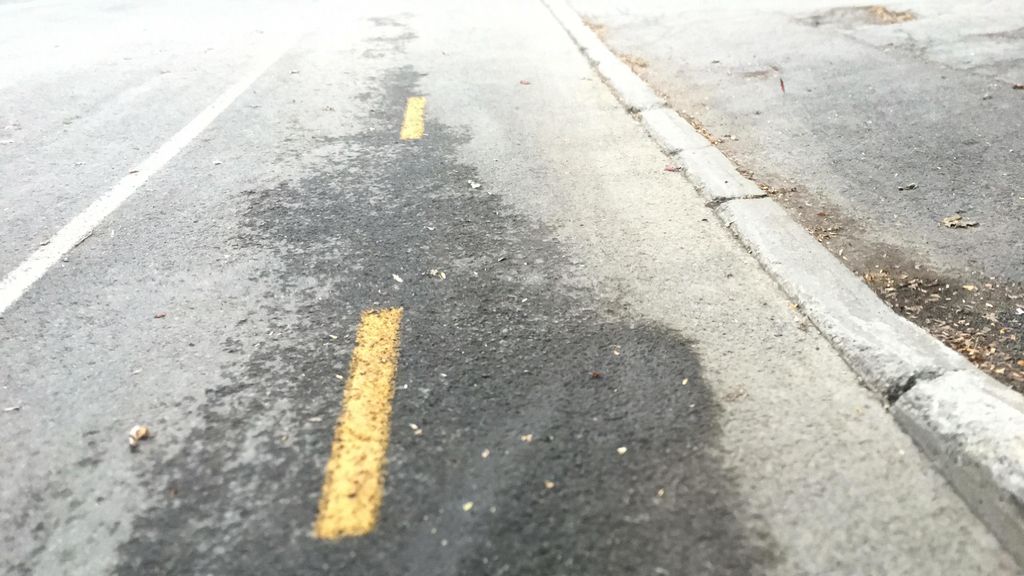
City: montreal